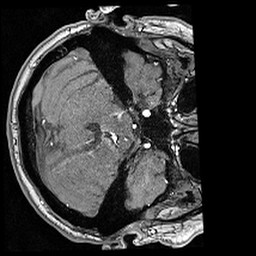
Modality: angio
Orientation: axial
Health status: ill
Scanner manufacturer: siemens
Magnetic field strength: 3 T
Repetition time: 0.023 s
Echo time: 0.00418 s